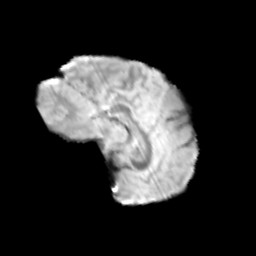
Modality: T2w
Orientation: sagittal
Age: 10
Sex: male
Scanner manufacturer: siemens
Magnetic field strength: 3 T
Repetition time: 3.8 s
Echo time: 0.07 s